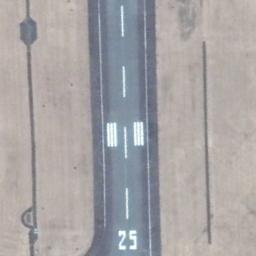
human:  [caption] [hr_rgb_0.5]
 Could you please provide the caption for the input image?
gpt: The runway goes through the clearing and the designation marking is 25 .

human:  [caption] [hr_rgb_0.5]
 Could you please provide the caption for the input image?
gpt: The runway is on the bare land .

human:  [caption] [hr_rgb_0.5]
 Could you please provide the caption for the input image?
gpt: Runways are marked with Numbers and vertical lines .

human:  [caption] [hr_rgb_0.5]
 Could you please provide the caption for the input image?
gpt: Next to the runway is brown bare ground with white '25' and short line signs on the runway .

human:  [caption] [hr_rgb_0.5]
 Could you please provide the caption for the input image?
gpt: There are empty land beside the runway with white marks .